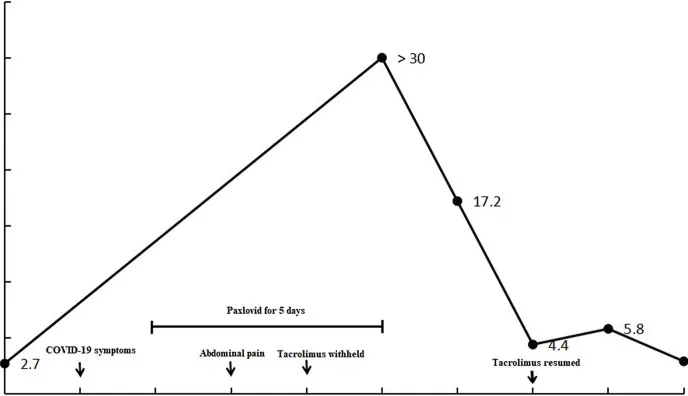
Changes of blood tacrolimus levels before, during and after the hospitalization (the dose of tacrolimus was 1 mg twice a day).
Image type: chart (chart)